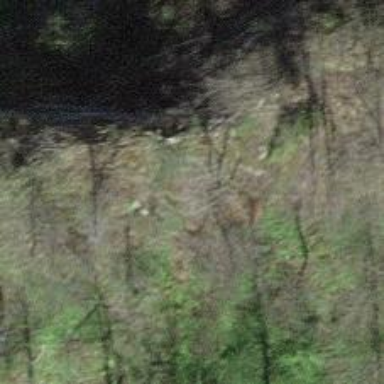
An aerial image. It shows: Cliff in nature.